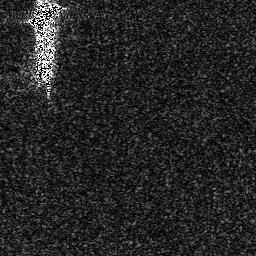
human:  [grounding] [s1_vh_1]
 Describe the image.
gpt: In the satellite image, there is  <ref>1 medium ship </ref> <box>[[10, 0, 23, 10, 0]]</box> located at top left.